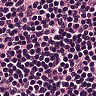
Metastatic tissue present: no